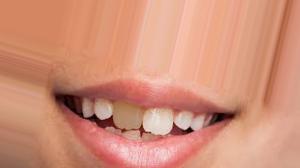
Condition: Tooth Discoloration